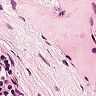
Metastatic tissue present: no